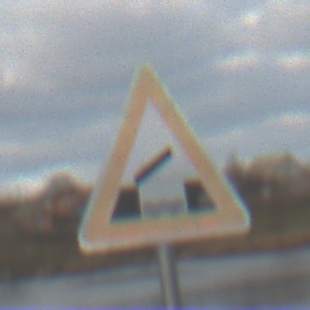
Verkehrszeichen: BeweglicheBruecke
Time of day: SunriseSunset
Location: Outdoor (RoadRail)
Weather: PartlyCloudy
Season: NotSpecified
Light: Natural